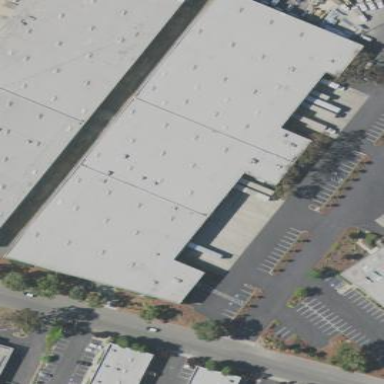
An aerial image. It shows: Commercial building.